Question: Environment: ASP.NET 3.5
How do I import these special characters properly? What's best way to figure out encoding of character?
'''
System.IO.StreamReader sr = new System.IO.StreamReader(
Request.Files[0].InputStream,
Encoding.GetEncoding("UTF-8"));
string csv = sr.ReadToEnd();
'''

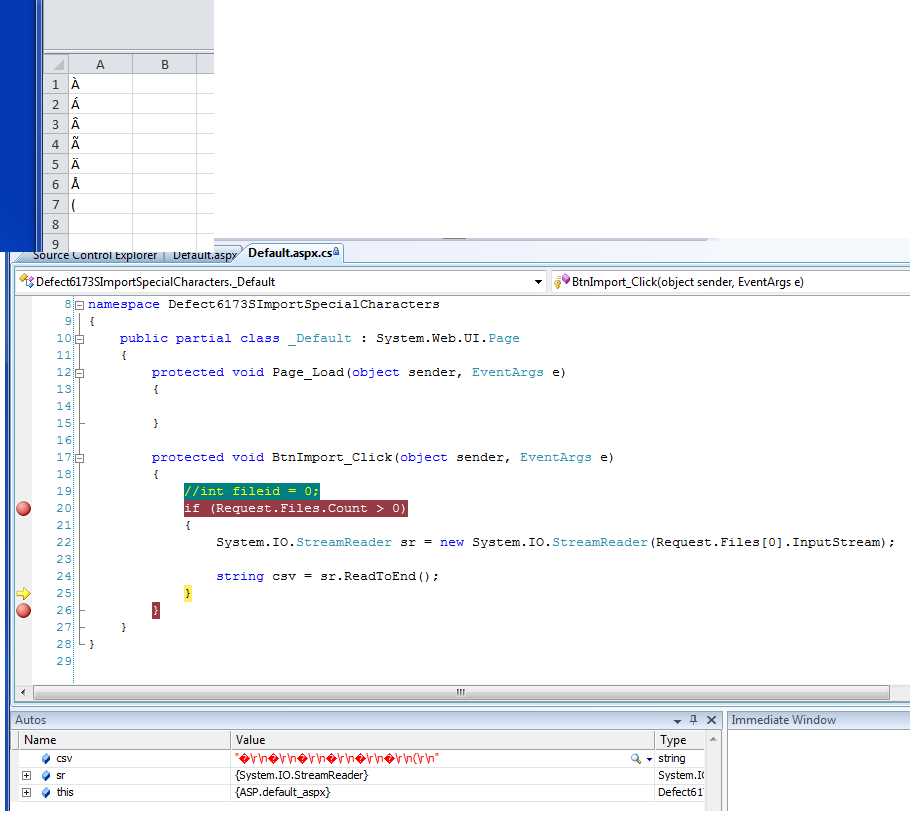
Answer: Use a CSV parsing library - there are many free and open source ones for .NET, and even a <URL> in the 'Microsoft.VisualBasic.FileIO' namespace.
The library can take care of parsing the CSV and you will be able to read the content.